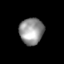
Tissue: skin
Cell type: Epithelial cells
Senescence score: 0.1902
Nuclear area (px): 629
Mean DAPI intensity: 147.707